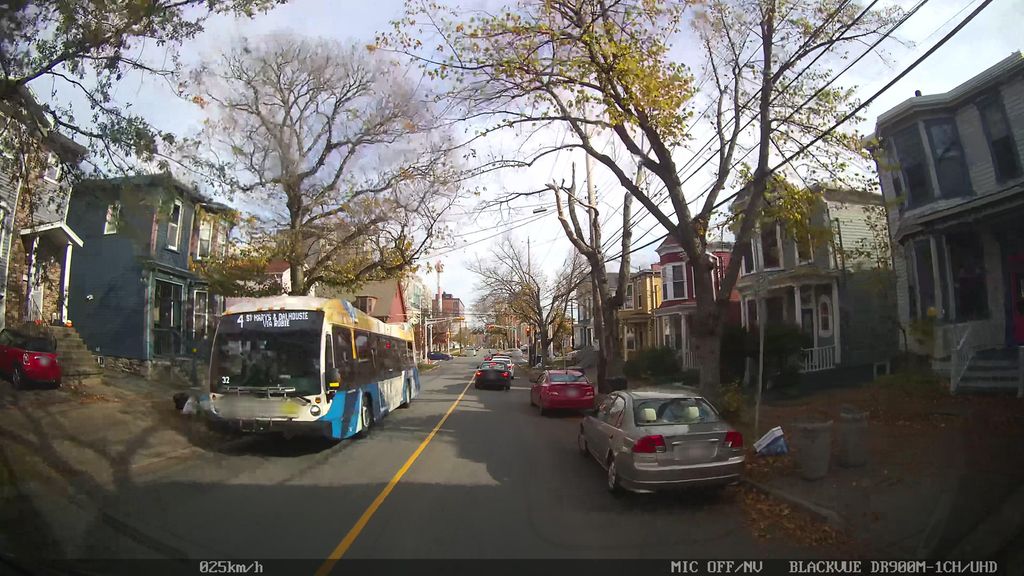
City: halifax